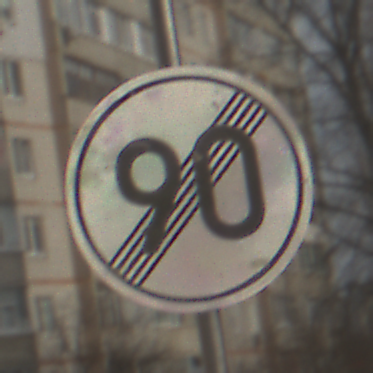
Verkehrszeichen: EndeGeschwindigkeit90
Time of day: MorningAfternoon
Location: Outdoor (Urban)
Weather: PartlyCloudy
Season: NotSpecified
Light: Natural